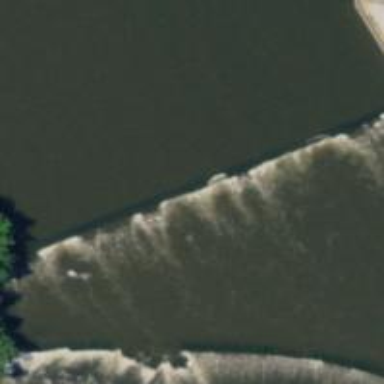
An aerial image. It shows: Dam along waterway.